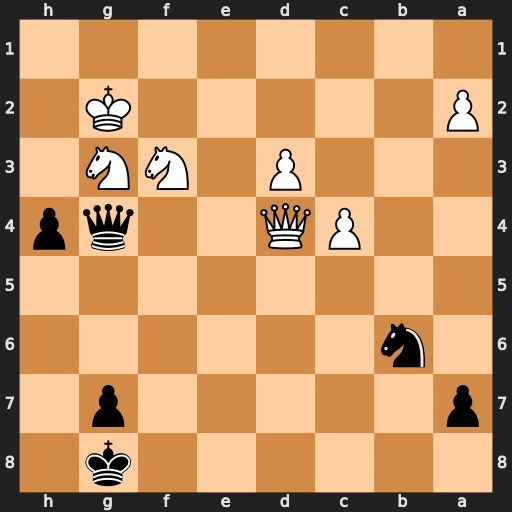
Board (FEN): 6k1/p5p1/1n6/8/2PQ2qp/3P1NN1/P5K1/8
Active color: b
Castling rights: -
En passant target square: -
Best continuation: Qxg3+ Kh1 Qxf3+